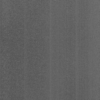
Label: dusty